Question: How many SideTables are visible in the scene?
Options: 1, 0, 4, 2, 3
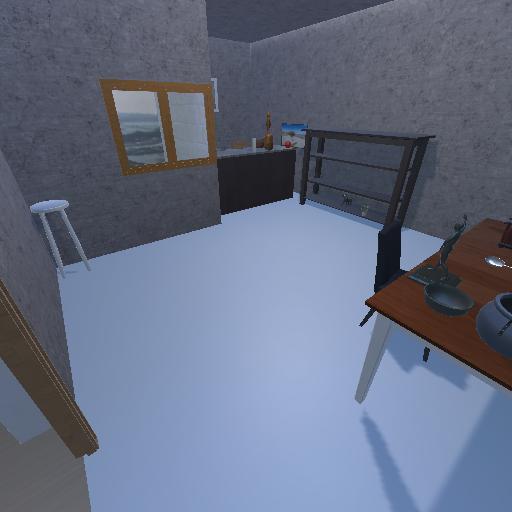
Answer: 1